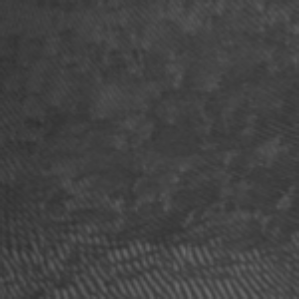
Label: frost